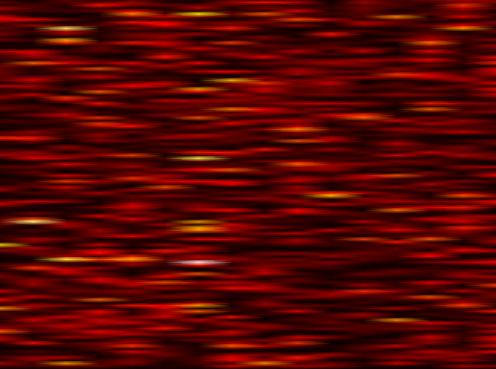
Label: OFDM